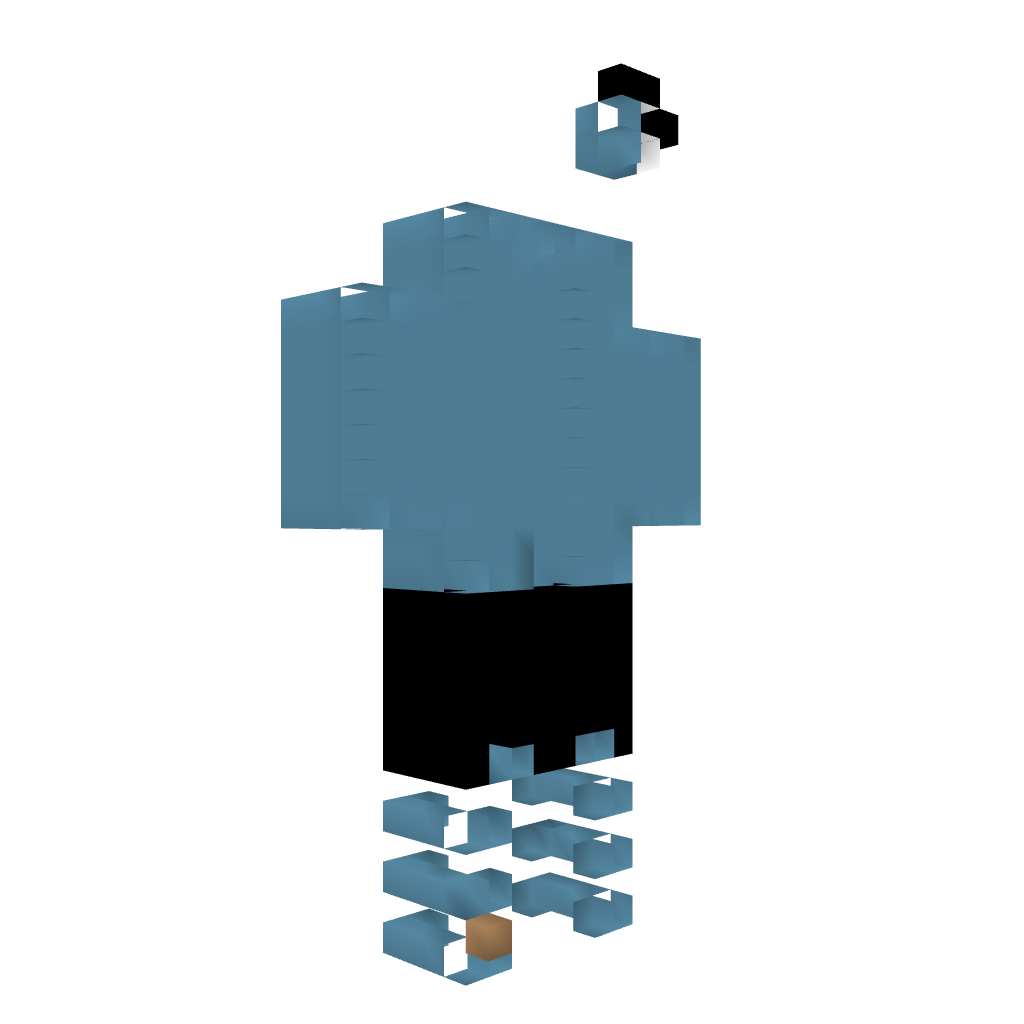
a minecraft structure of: Statue - Jessi bad low quality